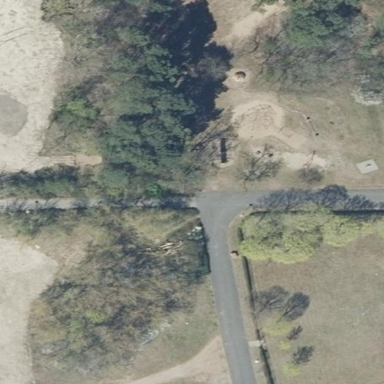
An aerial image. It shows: Playground area for leisure activities on the land.